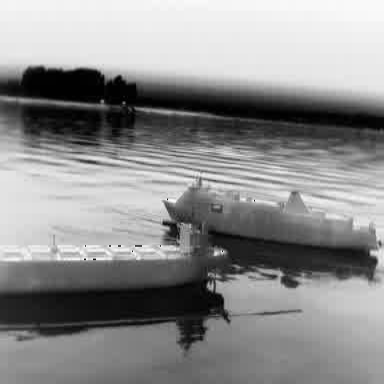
There are two objects shown in the infrared image, including a liner, and a container_ship.